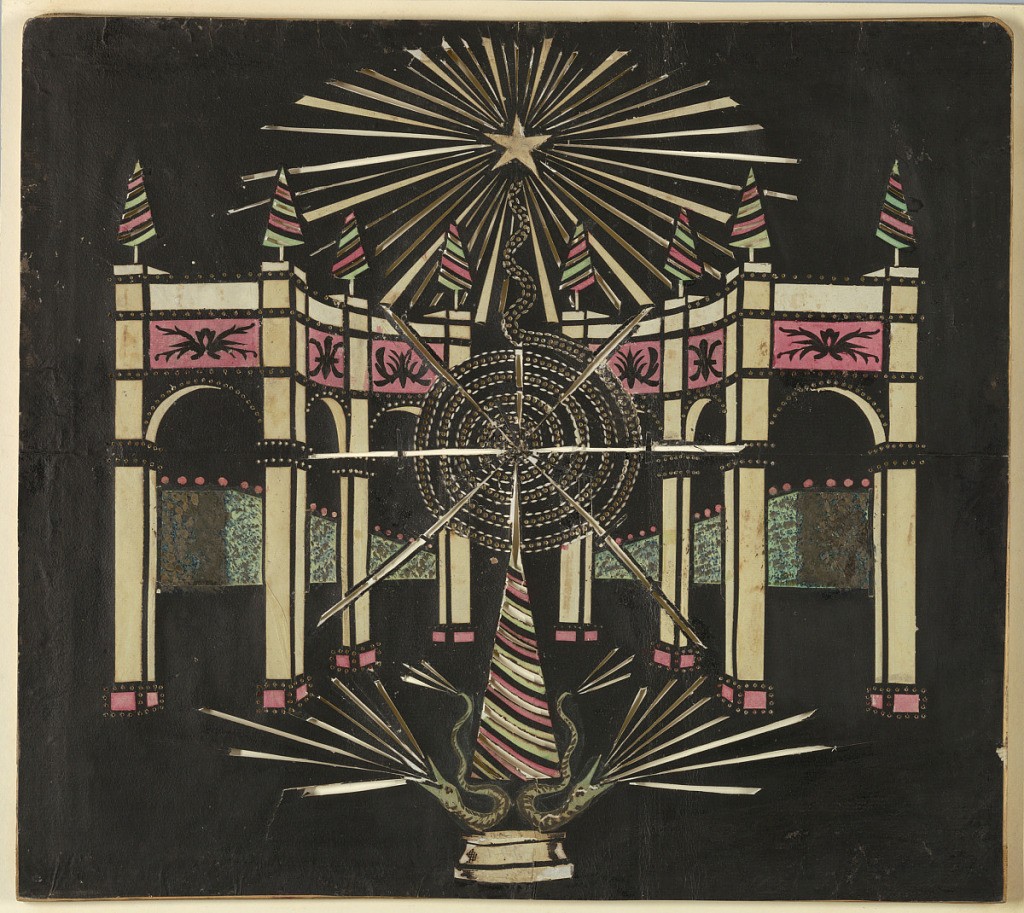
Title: Arcade with Serpents and Fireworks
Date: ca. 1780
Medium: Cut paper on wood frame
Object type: Lantern slide
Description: Magic lantern slide, optical toy. On black field, semicircular arcade with straight returns, crowned with pyramidal decorations in white, pink, and green. Above, star in white with white and open pierced radiations. Receding rows of hedge, in green with pink flowers. Before the arcade, elabroate fireworks, a pyramid, and two serpents with rays of light radiating from their mouths.